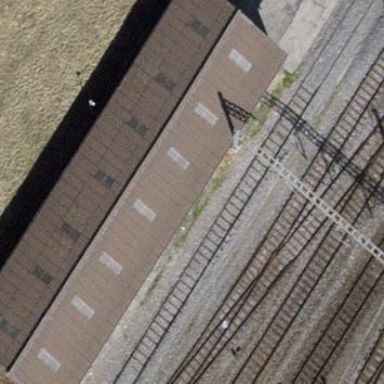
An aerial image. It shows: Industrial building.